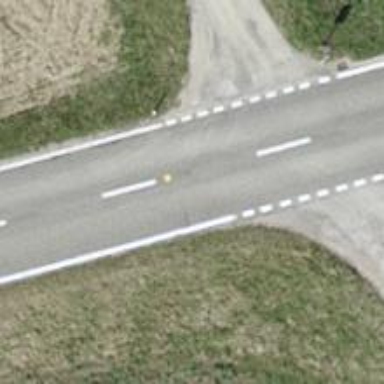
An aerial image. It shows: Tertiary road with asphalt surface.